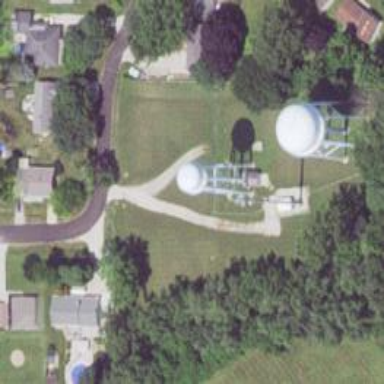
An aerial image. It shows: Water tower that is man-made.